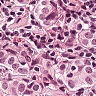
Metastatic tissue present: yes